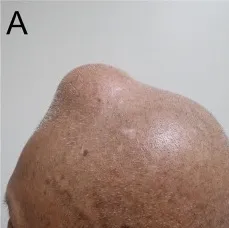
(A) Clinical image of the 8-cm scalp tumor.
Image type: medical_photograph (skin_photograph)